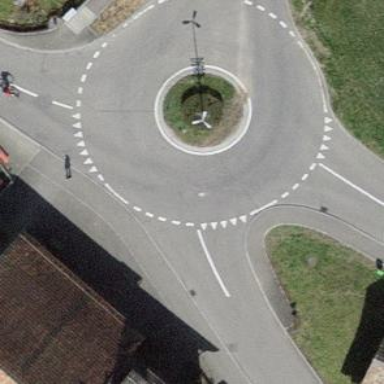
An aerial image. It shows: Residential road with roundabout.